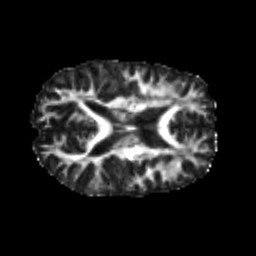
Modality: FA
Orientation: axial
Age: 21
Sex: male
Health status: healthy
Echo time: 0.074 s